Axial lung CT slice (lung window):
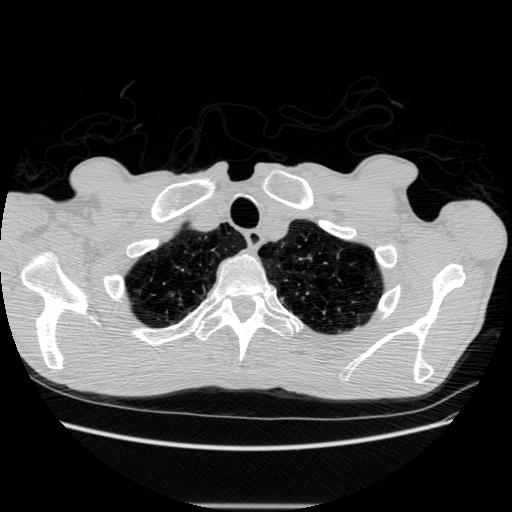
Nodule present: no